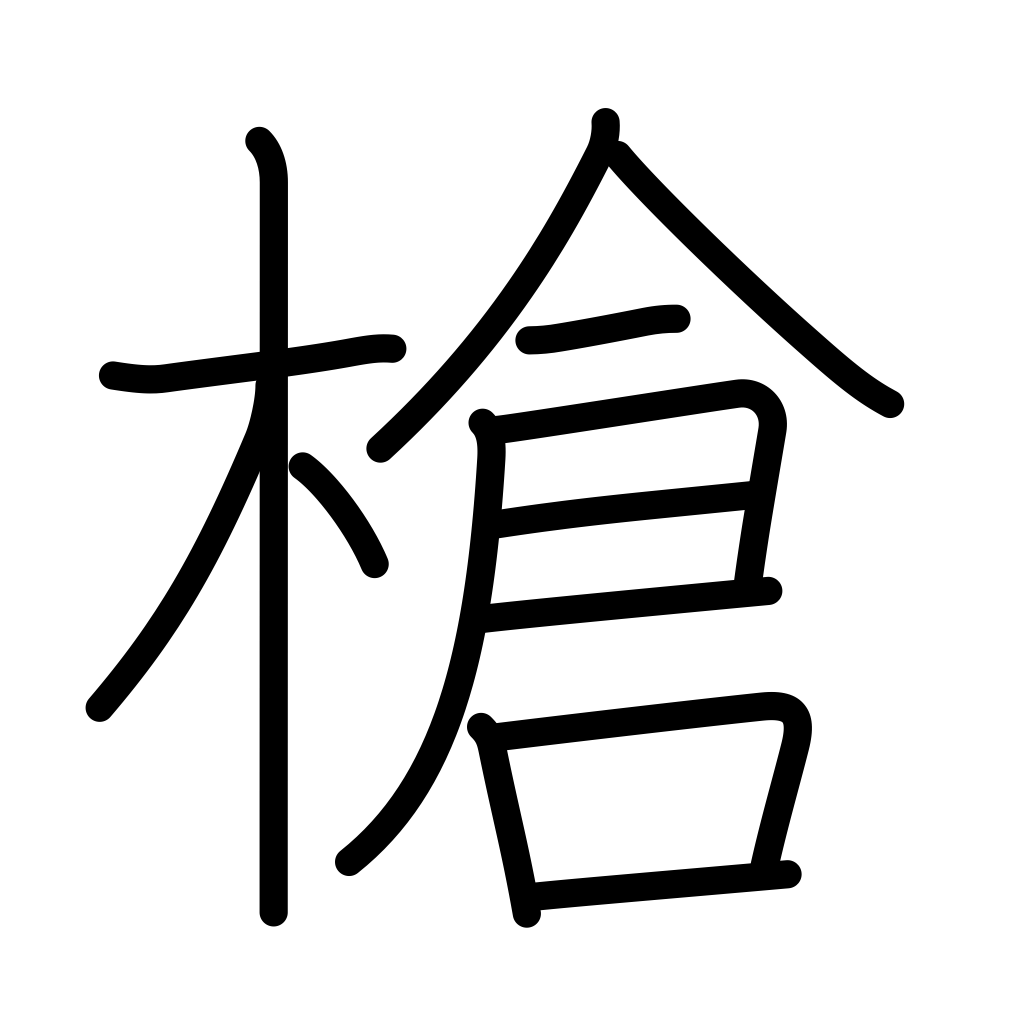
Meaning: spear, lance, javelin